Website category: auto
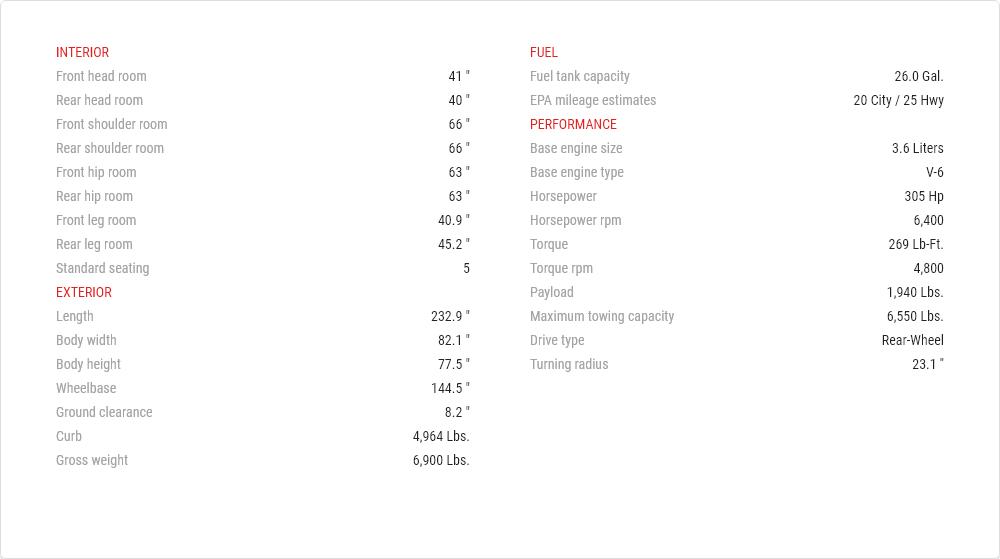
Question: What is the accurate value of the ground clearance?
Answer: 8.2 "

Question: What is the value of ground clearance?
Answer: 8.2 "

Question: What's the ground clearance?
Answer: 8.2 "

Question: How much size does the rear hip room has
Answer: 63 "

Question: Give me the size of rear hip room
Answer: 63 "

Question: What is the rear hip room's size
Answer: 63 "

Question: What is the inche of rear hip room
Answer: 63 "

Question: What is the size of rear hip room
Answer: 63 "

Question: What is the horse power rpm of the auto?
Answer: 6,400

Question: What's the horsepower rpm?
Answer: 6,400

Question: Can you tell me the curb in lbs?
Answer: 4,964 lbs.

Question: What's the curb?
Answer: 4,964 lbs.

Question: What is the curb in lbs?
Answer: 4,964 lbs.

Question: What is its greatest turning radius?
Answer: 23.1 ''

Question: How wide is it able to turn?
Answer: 23.1 ''

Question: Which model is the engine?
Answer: V-6

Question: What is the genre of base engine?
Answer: V-6

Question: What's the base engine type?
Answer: V-6

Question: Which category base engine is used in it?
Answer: V-6

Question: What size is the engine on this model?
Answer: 3.6 liters

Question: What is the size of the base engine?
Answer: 3.6 liters

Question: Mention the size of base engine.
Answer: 3.6 liters

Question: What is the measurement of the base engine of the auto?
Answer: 3.6 liters

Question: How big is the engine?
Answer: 3.6 liters

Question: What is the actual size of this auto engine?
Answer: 3.6 liters

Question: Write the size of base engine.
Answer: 3.6 liters

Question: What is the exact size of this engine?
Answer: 3.6 liters

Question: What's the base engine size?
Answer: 3.6 liters

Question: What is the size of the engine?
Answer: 3.6 liters

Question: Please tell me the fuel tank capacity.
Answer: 26.0 gal.

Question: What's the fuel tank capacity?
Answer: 26.0 gal.

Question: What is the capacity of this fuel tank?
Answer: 26.0 gal.

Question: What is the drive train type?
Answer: rear-wheel

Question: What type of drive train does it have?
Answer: rear-wheel

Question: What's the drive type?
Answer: rear-wheel

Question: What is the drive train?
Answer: rear-wheel

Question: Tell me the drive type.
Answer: rear-wheel

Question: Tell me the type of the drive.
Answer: rear-wheel

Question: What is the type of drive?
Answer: rear-wheel

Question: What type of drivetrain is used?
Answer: rear-wheel

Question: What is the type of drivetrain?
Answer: rear-wheel

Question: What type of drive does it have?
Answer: rear-wheel

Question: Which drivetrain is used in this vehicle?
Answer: rear-wheel

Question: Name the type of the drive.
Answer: rear-wheel

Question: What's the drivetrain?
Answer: rear-wheel

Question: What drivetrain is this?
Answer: rear-wheel

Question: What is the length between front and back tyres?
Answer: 144.5 "

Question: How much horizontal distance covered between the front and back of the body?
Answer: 144.5 "

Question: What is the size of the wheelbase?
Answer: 144.5 "

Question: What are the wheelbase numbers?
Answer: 144.5 "

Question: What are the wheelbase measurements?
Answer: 144.5 "

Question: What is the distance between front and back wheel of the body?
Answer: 144.5 "

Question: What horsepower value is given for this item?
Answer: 305 hp

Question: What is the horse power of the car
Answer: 305 hp

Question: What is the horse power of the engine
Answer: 305 hp

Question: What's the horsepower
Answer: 305 hp

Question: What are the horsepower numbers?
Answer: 305 hp

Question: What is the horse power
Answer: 305 hp

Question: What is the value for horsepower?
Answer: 305 hp

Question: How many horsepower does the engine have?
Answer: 305 hp

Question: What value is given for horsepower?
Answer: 305 hp

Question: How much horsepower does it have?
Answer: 305 hp

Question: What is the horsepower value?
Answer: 305 hp

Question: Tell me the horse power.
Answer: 305 hp